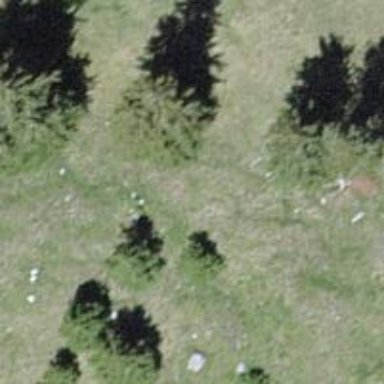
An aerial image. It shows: Needle-leaved tree in nature.